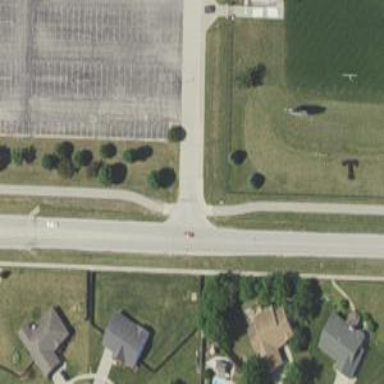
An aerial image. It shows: Road with stop sign.